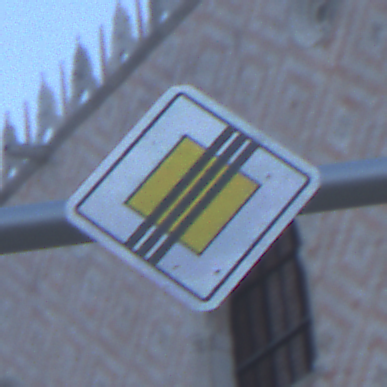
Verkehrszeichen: EndeVorfahrtsstrasse
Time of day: Dawn
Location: Outdoor (Urban)
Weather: Clear
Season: NotSpecified
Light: Natural